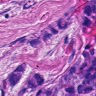
Metastatic tissue present: yes